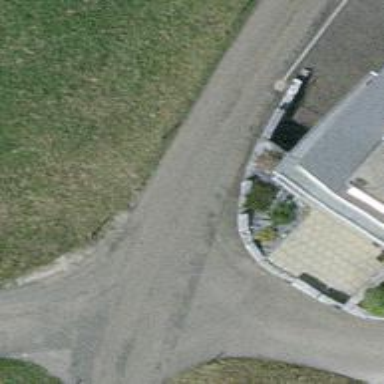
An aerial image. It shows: Unclassified road with smooth asphalt surface. The road has high-quality grade 1 tracktype.